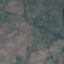
Land use / land cover: HerbaceousVegetation